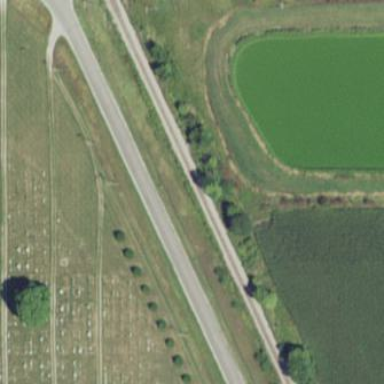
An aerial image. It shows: Cemetery.